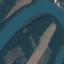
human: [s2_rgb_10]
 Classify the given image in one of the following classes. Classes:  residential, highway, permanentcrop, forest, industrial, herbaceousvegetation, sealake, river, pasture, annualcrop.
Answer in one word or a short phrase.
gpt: River